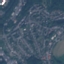
Land use / land cover: Residential